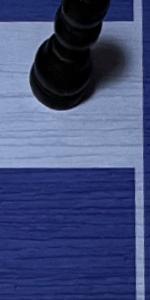
Label: Empty